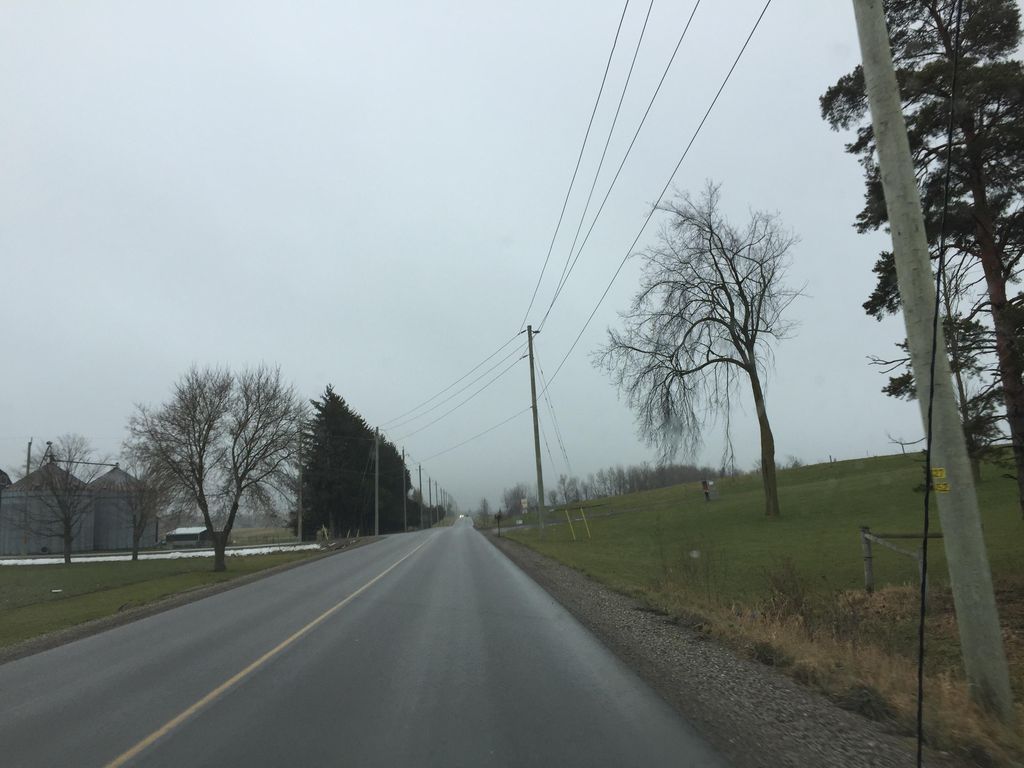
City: kitchener-waterloo